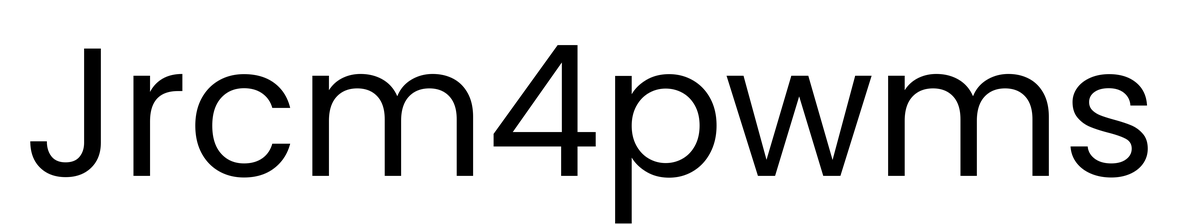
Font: Poppins-Regular